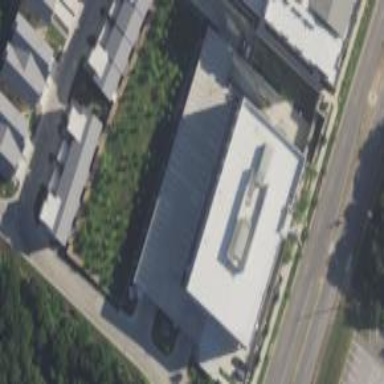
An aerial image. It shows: Office building.